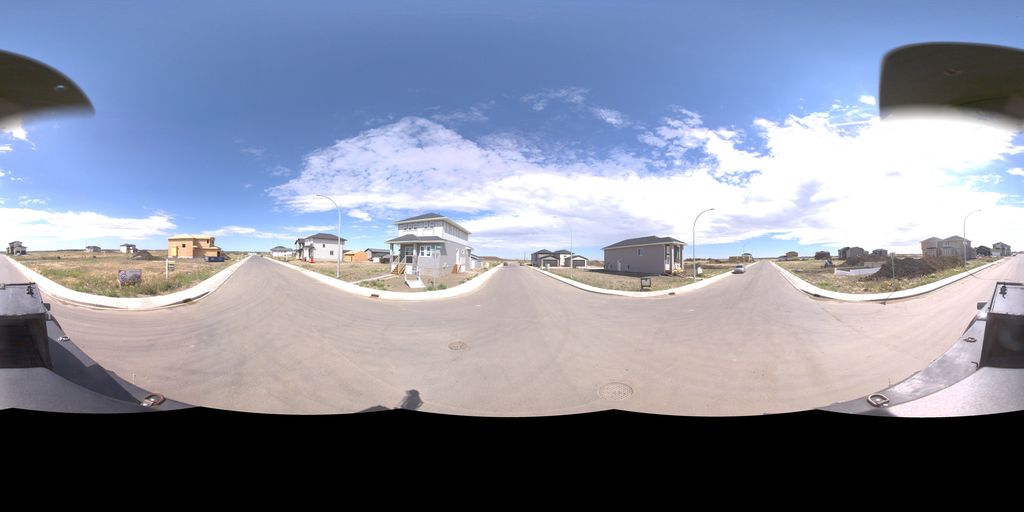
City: saskatoon